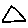
Label: triangle